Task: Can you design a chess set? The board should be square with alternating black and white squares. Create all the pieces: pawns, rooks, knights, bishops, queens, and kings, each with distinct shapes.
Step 4215:
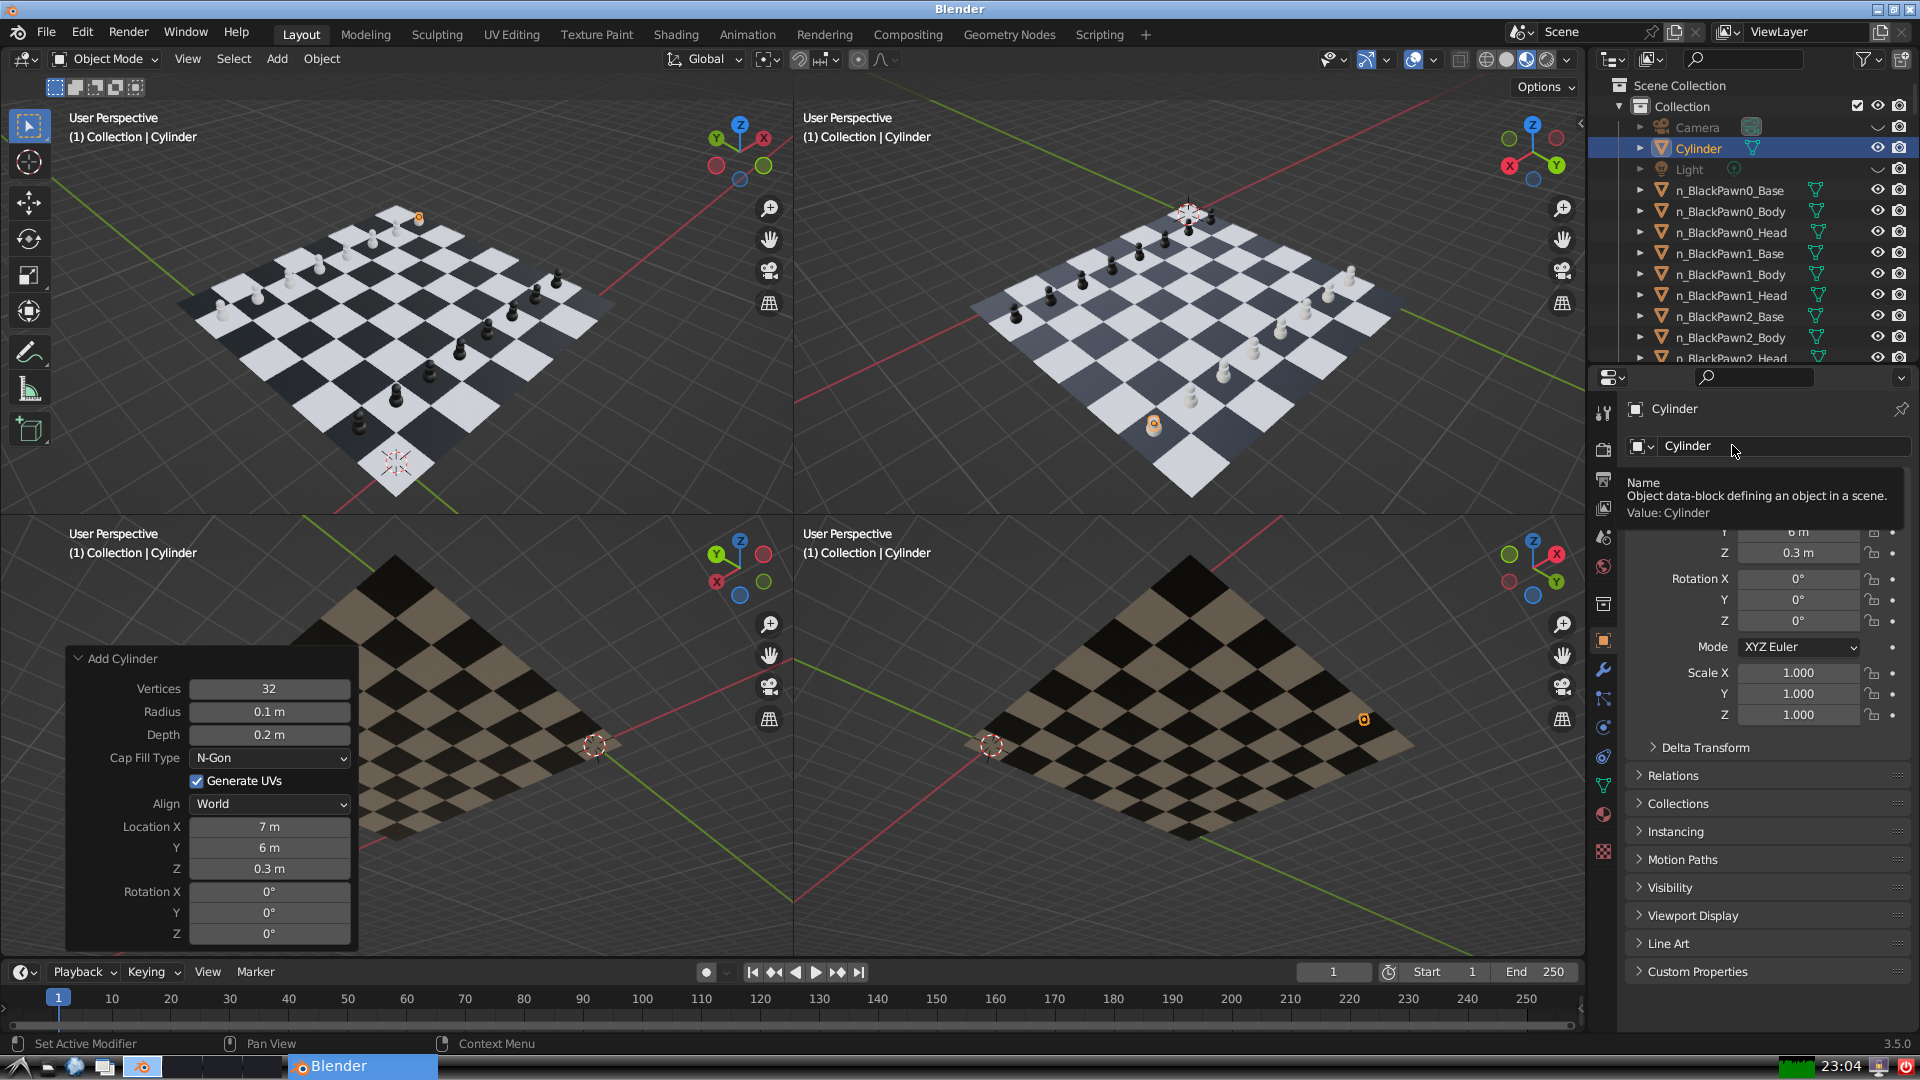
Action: click: no